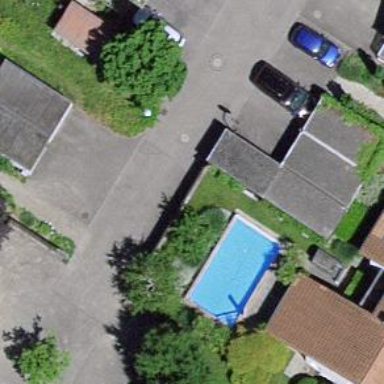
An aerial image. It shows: Garage.